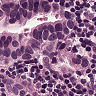
Metastatic tissue present: yes